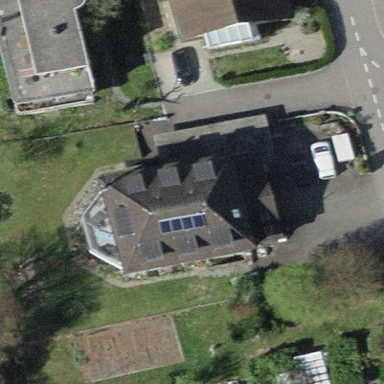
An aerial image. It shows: Building with hipped roof.